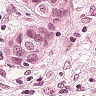
Metastatic tissue present: yes